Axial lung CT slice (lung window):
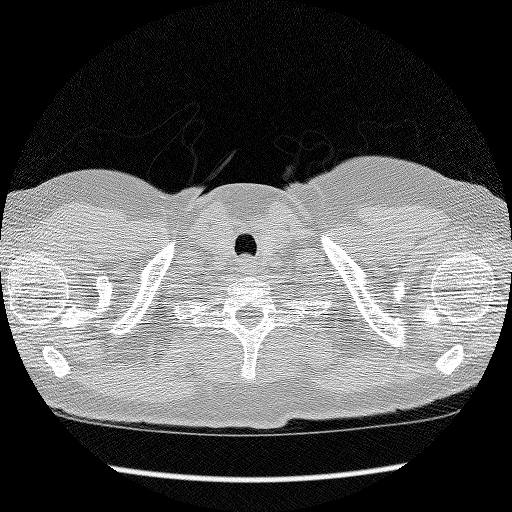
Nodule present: no